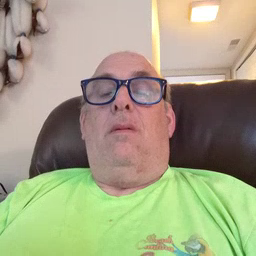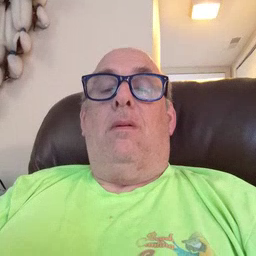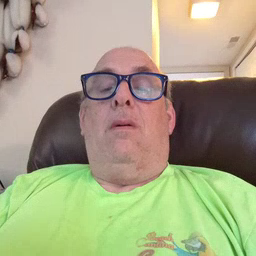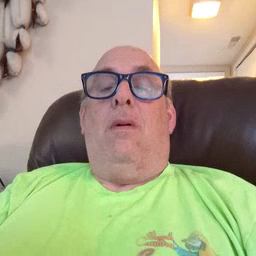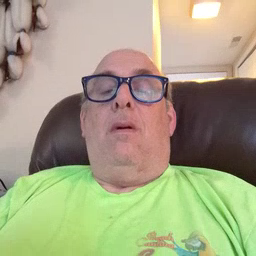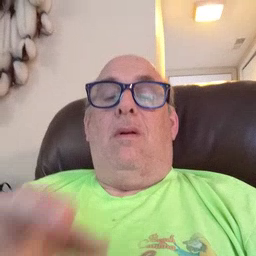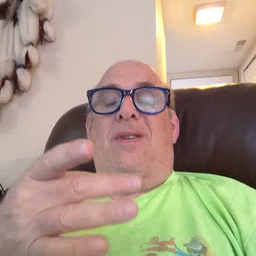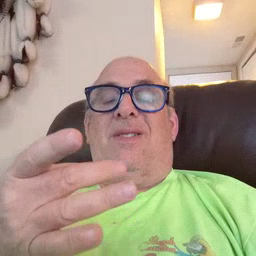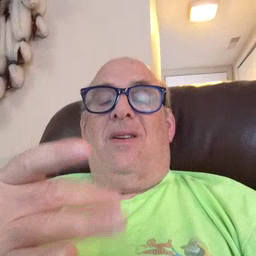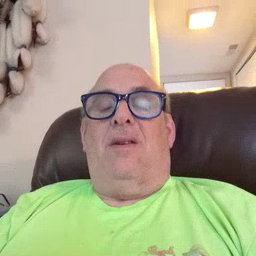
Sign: sticky